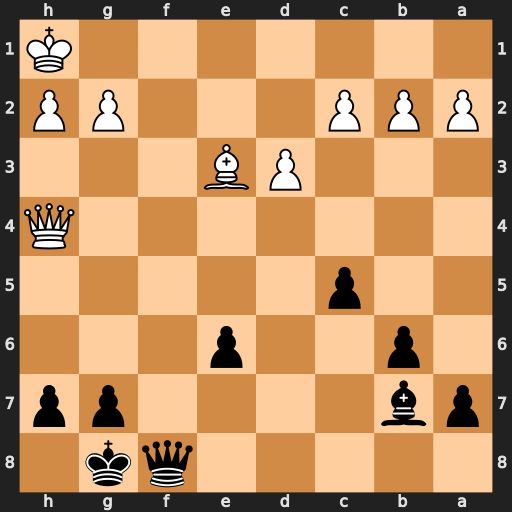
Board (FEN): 5qk1/pb4pp/1p2p3/2p5/7Q/3PB3/PPP3PP/7K
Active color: b
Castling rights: -
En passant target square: -
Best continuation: Qf1+ Bg1 Qxg2#